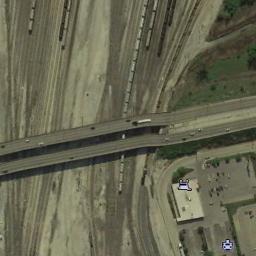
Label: overpass